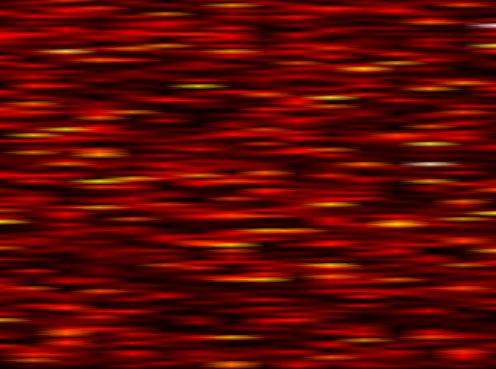
Label: WOLA